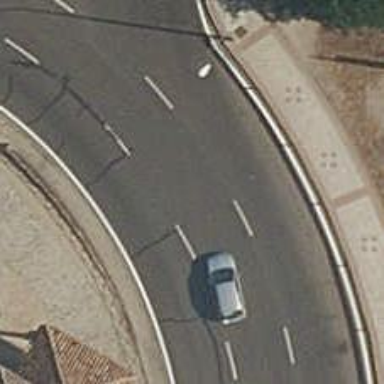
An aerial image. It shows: Secondary road with asphalt surface leading to roundabout.